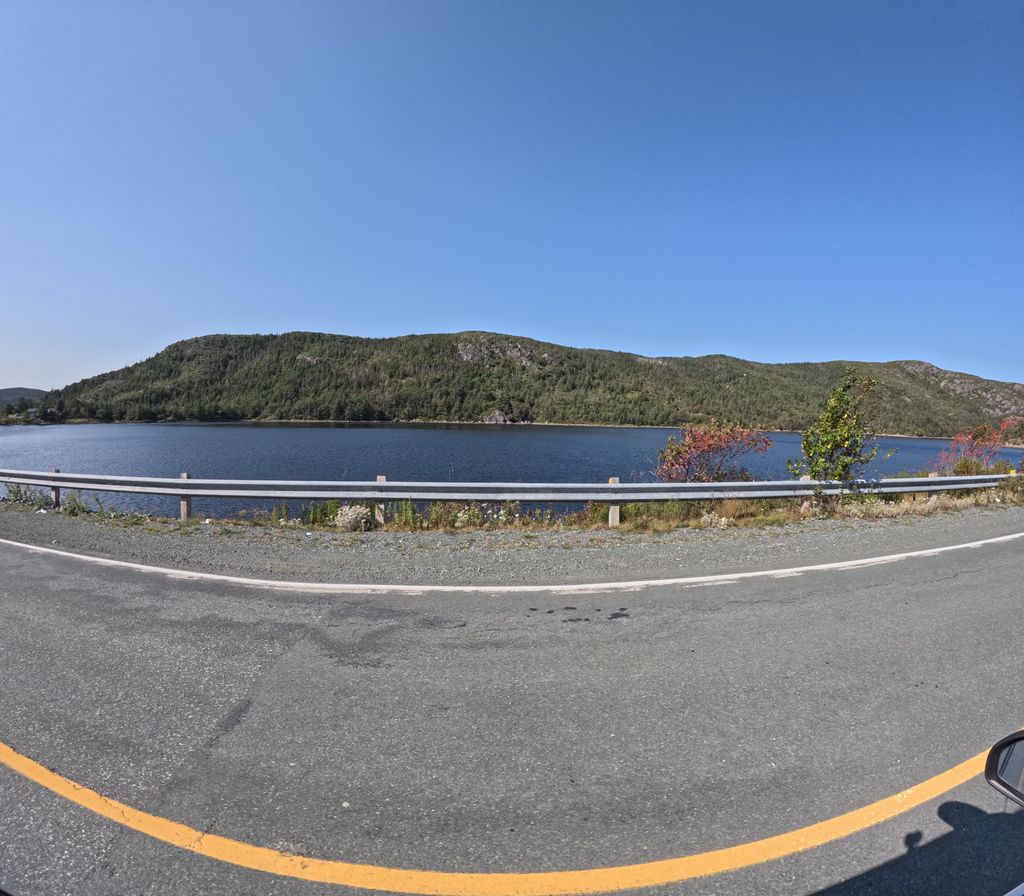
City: st_johns